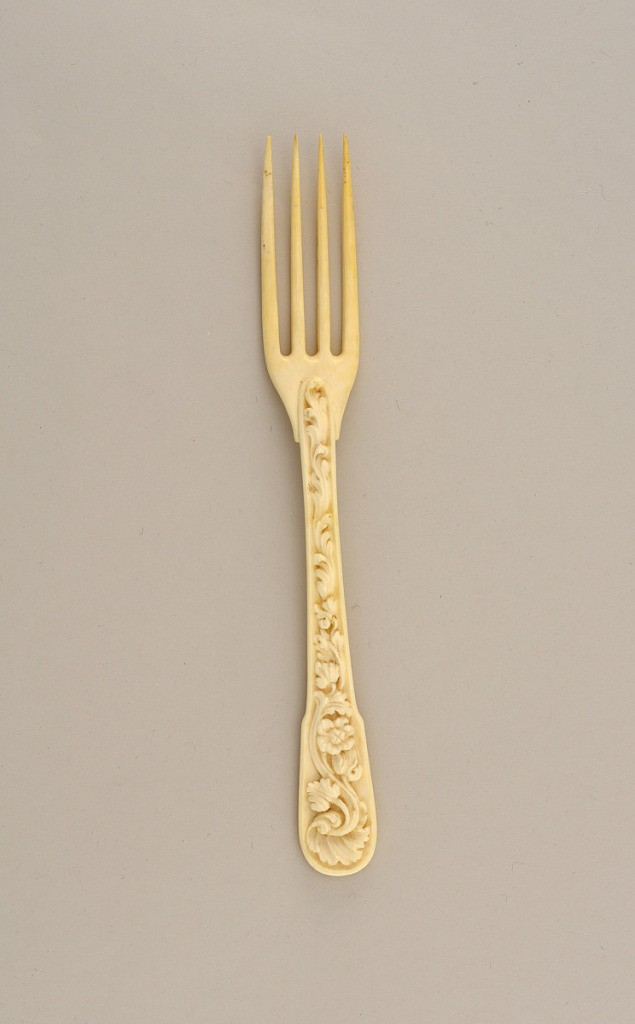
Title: Fork
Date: ca. 1750
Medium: ivory
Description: Fork has four curved tines, curved shoulders and a flat flaring handle carved on the front with a floral pattern. On back of join a small leaf- shaped decoration.